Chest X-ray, PA view. Patient: 62 years old, sex M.
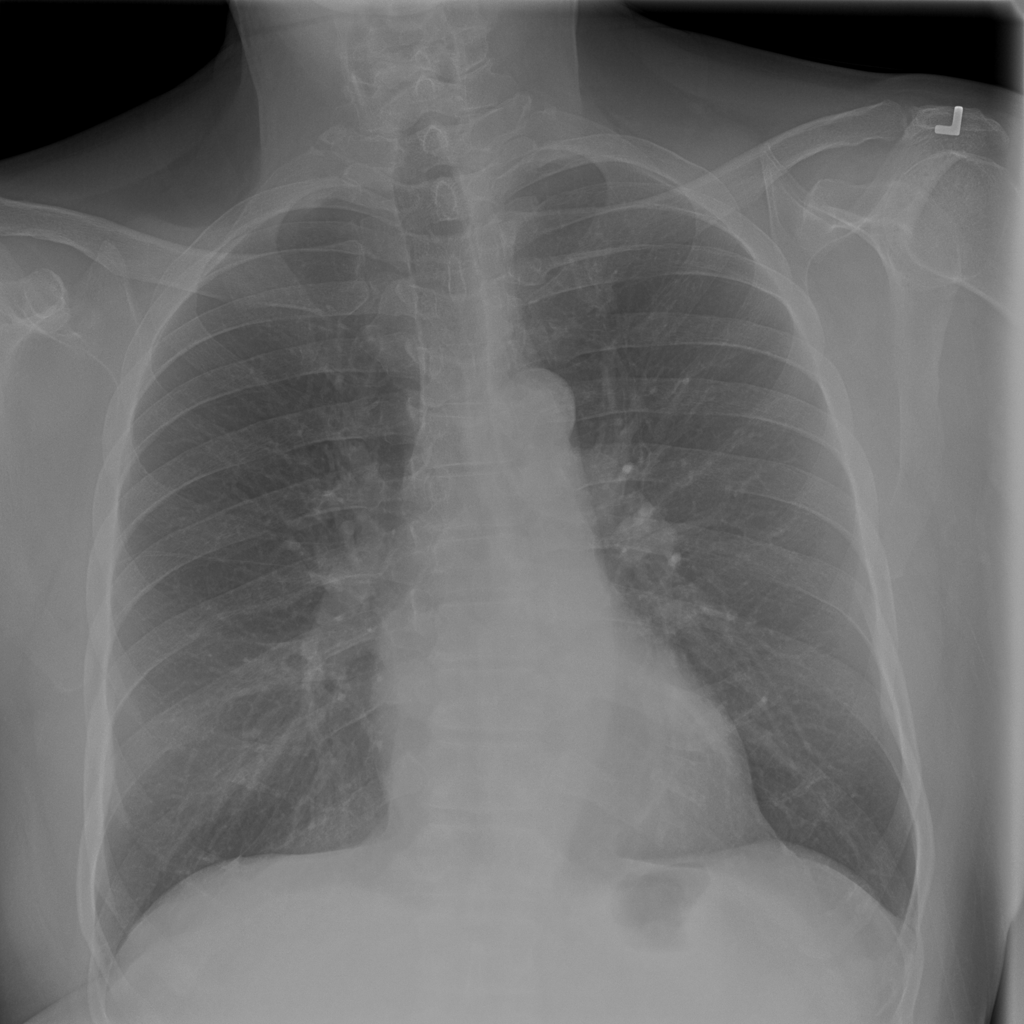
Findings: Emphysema